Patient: sex M, age 45
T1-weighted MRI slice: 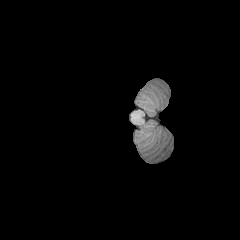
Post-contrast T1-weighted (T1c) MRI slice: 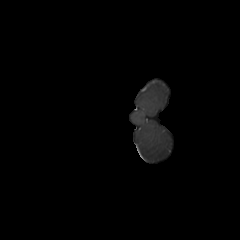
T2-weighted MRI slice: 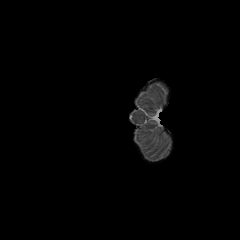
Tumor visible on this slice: no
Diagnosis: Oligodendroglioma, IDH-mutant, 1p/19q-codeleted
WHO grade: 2